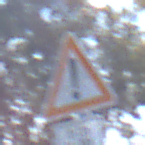
Verkehrszeichen: Gefahrenstelle
Zusatzzeichen unten: ZeitangabenOhneBeschraenkungAufWochentage2
Umgebung: Outdoor, Suburban
Tageszeit: MorningAfternoon
Wetter: PartlyCloudy
Licht: Natural
Jahreszeit: NotSpecified
Kontrast: HighContrast